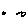
Label: smiley face